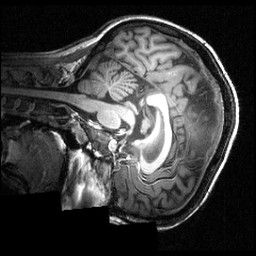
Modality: T1w
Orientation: sagittal
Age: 23
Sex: female
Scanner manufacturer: siemens
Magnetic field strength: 3.951 T
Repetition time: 1.5 s
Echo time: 0.00335 s